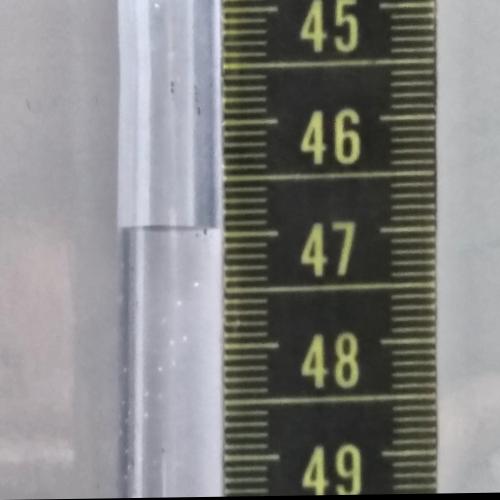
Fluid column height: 47.0 cm